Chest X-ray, PA view. Patient: 41 years old, sex F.
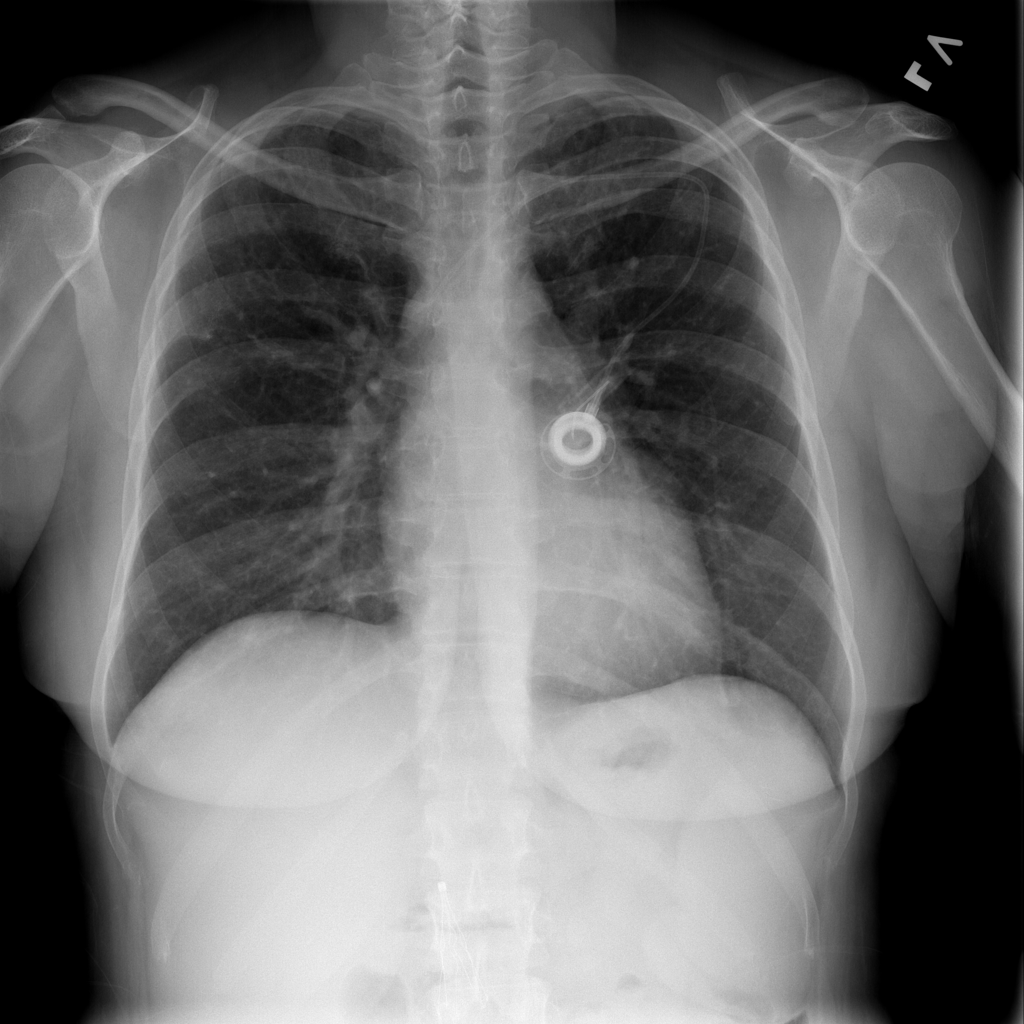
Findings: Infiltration